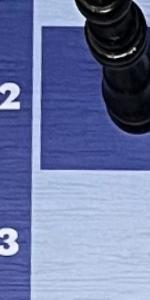
Label: Empty